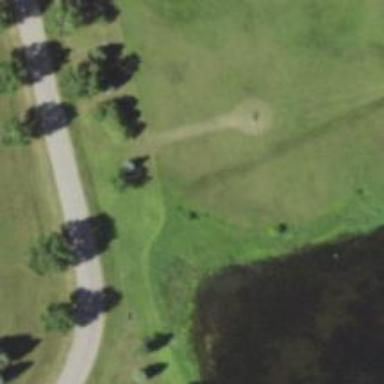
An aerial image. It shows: Disc golf hole.